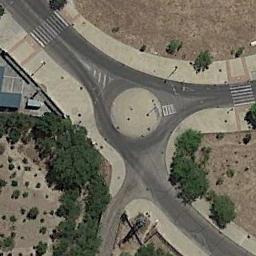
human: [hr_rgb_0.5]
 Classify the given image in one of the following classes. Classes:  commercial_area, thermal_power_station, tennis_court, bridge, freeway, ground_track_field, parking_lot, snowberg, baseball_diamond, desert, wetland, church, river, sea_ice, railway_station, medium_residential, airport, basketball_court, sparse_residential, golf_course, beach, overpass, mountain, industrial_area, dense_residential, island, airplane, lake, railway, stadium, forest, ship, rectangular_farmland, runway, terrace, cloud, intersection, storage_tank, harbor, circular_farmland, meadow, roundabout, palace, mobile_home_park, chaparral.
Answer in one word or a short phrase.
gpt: roundabout